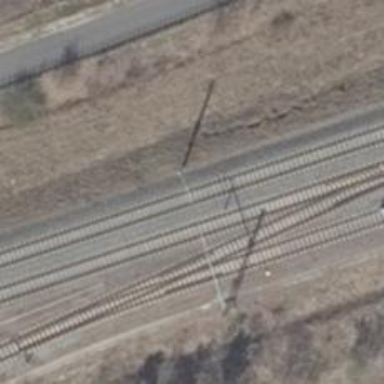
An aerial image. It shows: Railway milestone with catenary mast.